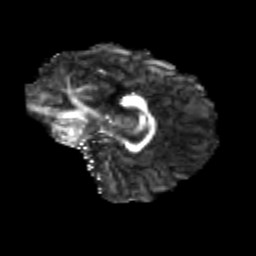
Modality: FA
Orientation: sagittal
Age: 24
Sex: male
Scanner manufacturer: siemens
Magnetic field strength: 3 T
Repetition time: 3.5 s
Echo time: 0.113 s